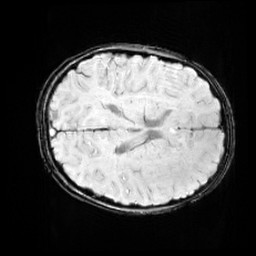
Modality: SWI
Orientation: axial
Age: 11
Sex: male
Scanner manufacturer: siemens
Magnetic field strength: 3 T
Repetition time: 0.027 s
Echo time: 0.02 s